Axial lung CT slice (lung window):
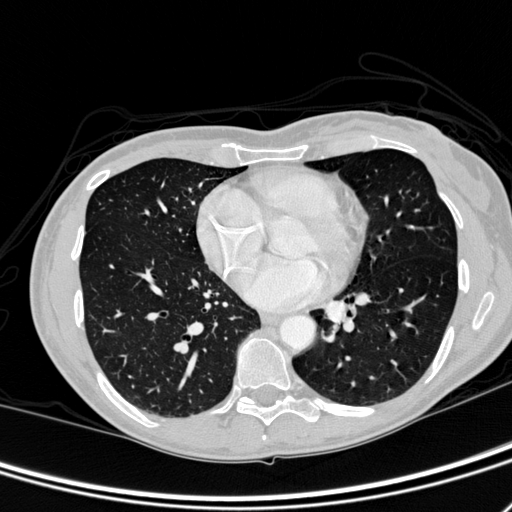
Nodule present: no